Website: apple
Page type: account-selection
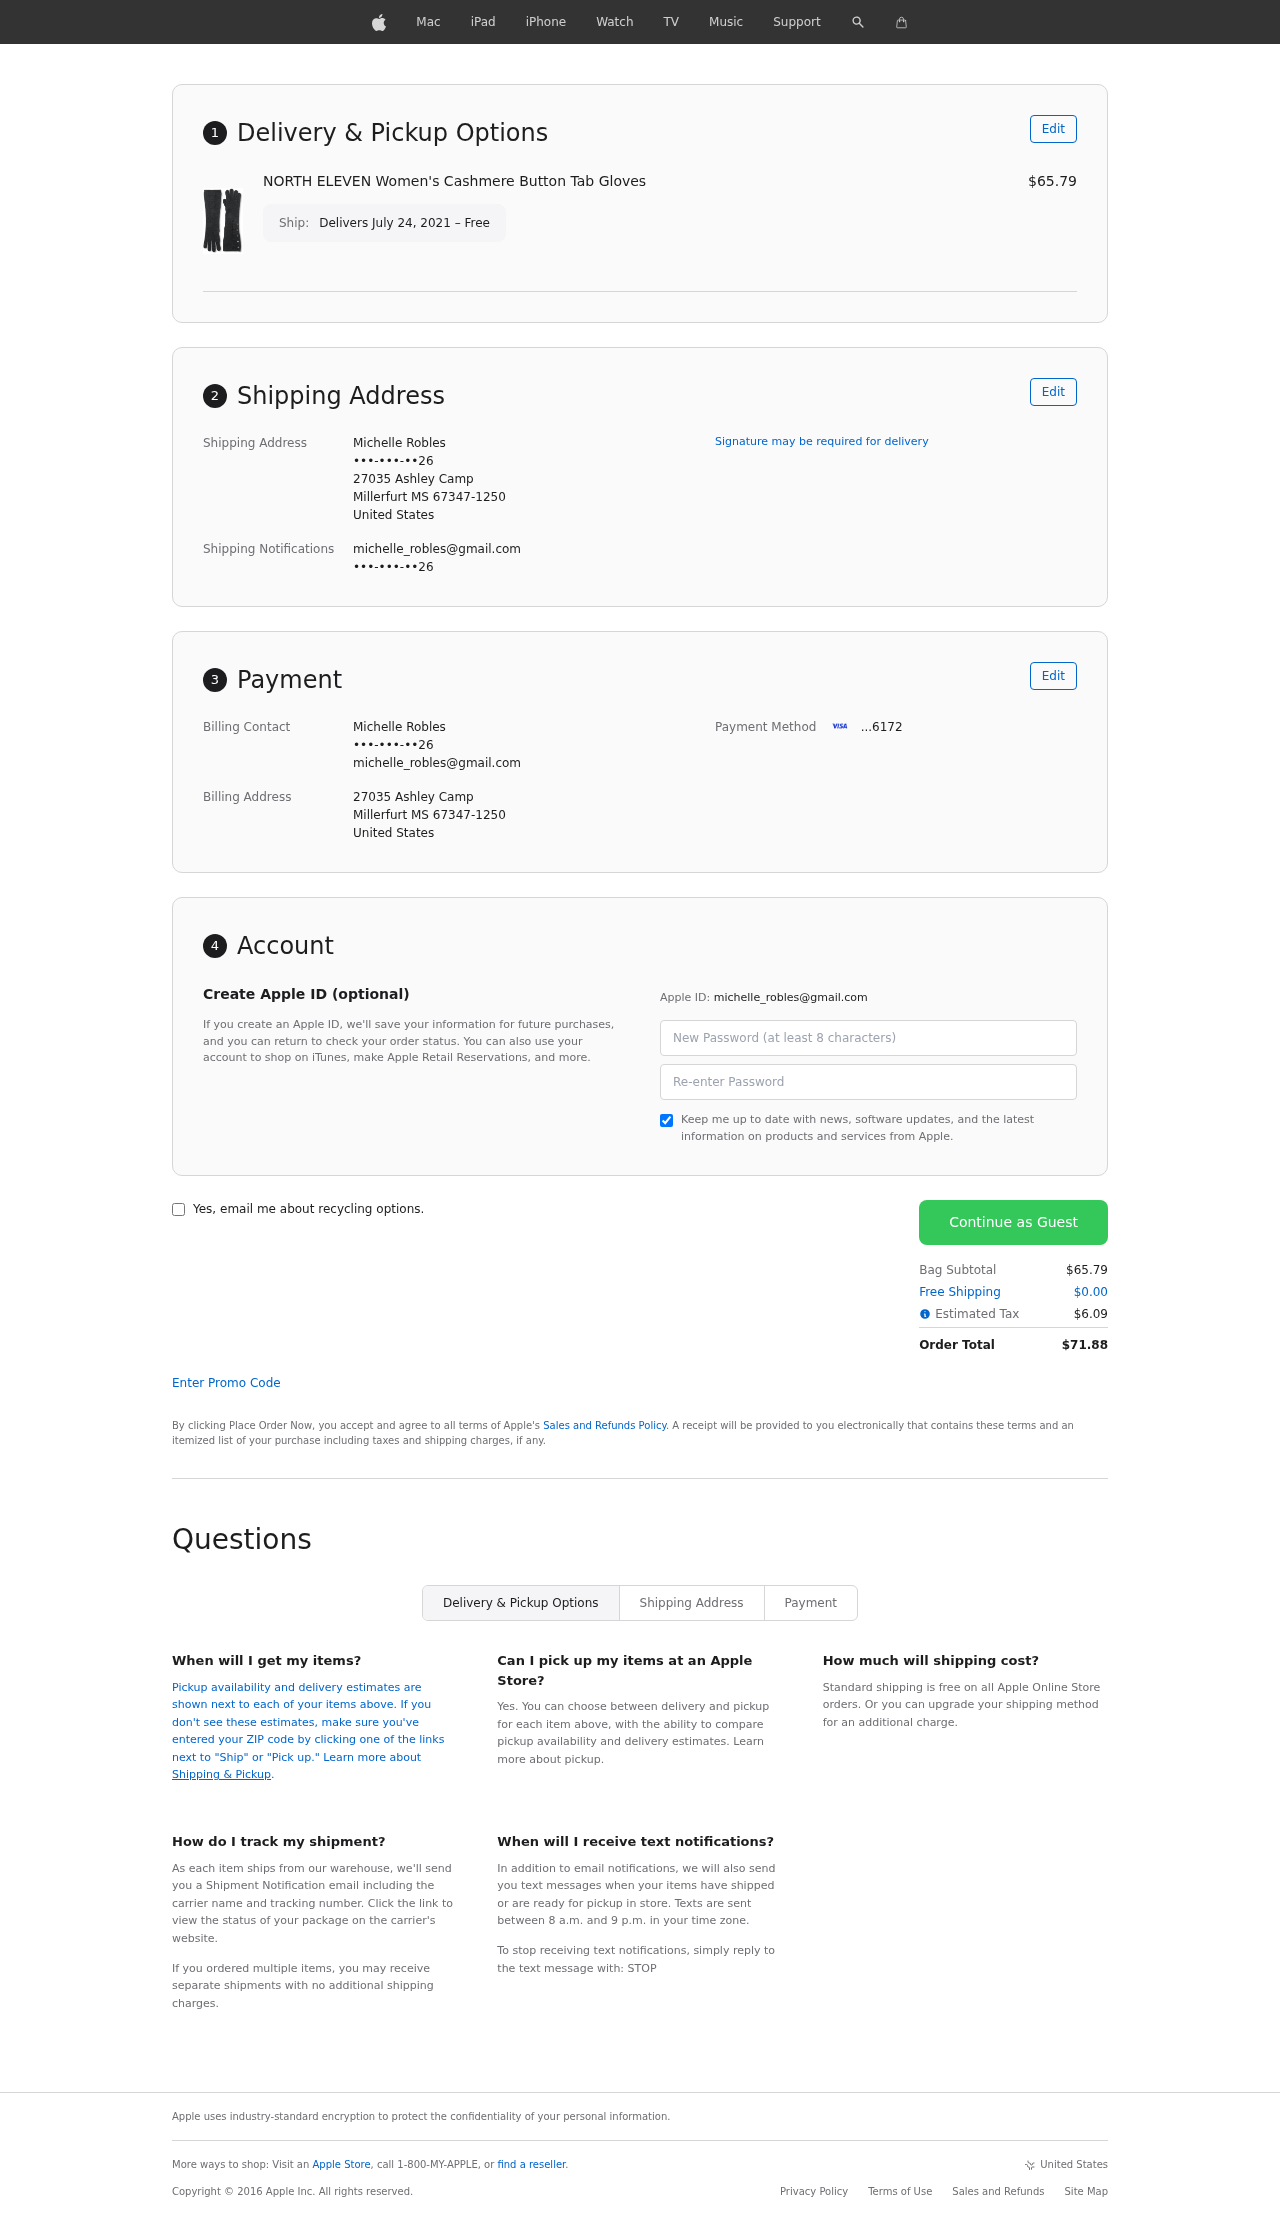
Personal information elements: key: PII_CARD_LAST4
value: ...6172
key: PII_CITY
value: Millerfurt
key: PII_COUNTRY
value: United States
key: PII_EMAIL
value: michelle_robles@gmail.com
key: PII_FULLNAME
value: Michelle Robles
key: PII_PHONE
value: •••-•••-••26
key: PII_POSTCODE_FULL
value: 67347-1250
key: PII_POSTCODE_FULL
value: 67347
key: PII_STATE_ABBR
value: MS
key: PII_STREET
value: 27035 Ashley Camp
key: PII_PHONE2
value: •••-•••-••26
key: PII_FIRSTNAME
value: Michelle
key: PII_LASTNAME
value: Robles
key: PII_FULLNAME2
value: Michelle Robles
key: PII_FULLNAME3
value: Michelle Robles
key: PII_FIRSTNAME2
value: Michelle
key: PII_FIRSTNAME3
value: Michelle
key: PII_LASTNAME2
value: Robles
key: PII_LASTNAME3
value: Robles
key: PII_FIRSTNAME_DERIVED
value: Michelle
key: PII_LASTNAME_DERIVED
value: Robles
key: PII_FULLNAME_DERIVED
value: Michelle Robles
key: PII_NAME_FULL_DERIVED
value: Michelle Robles
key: PII_PHONE3
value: •••-•••-••26
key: PII_LOGIN_USERNAME
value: michelle_robles
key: PII_EMAIL2
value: michelle_robles@gmail.com
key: PII_EMAIL3
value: michelle_robles@gmail.com
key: PII_LOGIN_USERNAME2
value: michelle_robles
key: PII_LOGIN_USERNAME3
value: michelle_robles
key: PII_STREET2
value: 27035 Ashley Camp
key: PII_POSTCODE
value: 67347
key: PII_POSTCODE_EXT
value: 1250
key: PII_POSTCODE_NUMERIC
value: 67347
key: PII_POSTCODE_EXT_NUMERIC
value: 1250
Product elements: key: PRODUCT1_NAME
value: NORTH ELEVEN Women's Cashmere Button Tab Gloves
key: PRODUCT1_PRICE
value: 65.79
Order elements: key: ORDER_DELIVERY_DATE
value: Delivers July 24, 2021 – Free
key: ORDER_SUBTOTAL
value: $65.79
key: ORDER_SHIPPING_COST
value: $0.00
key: ORDER_TAX
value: $6.09
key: ORDER_TOTAL
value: $71.88